Interaction volume radius: 10 \u00c5
Interaction volume height: 20 \u00c5
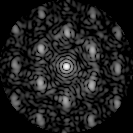
Disorder parameter: 0.5476